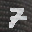
Label: 7